Question: Count the number of objects in the diagram.
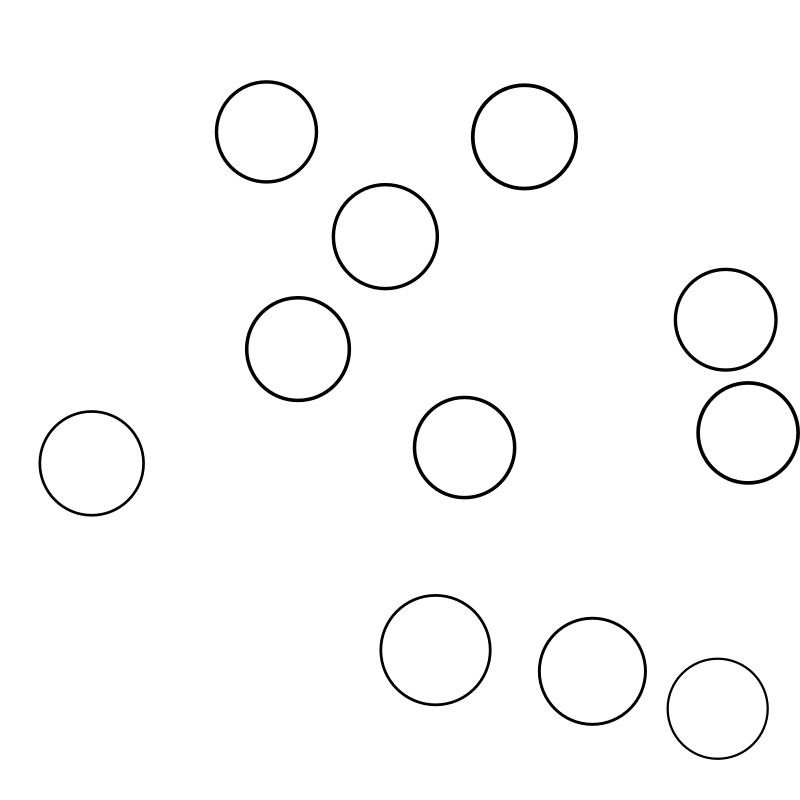
Answer: 11